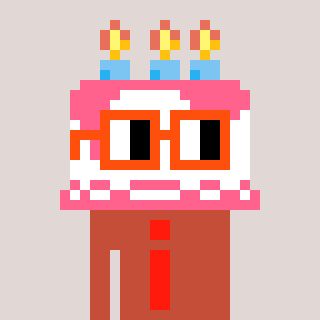
a pixel art character with square orange glasses, a cake-shaped head and a rust-colored body on a warm background